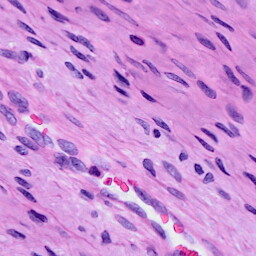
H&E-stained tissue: Cervix